Question: Please help me to understand unit thing in neuron networks. From the book I understood that a unit in input layer represents an attribute of training tuple. However, it is left unclear, how exactly it does.
Here is the diagram:

There are two "thinking paths" about the input units. The first it could could be that stands for , stands for ... Otherwise, it could be that , , and represent , but stands for , ... , stands for . So in least case, if then it weighted and fed simultaneously to a second layer.
'''
public class Tuple
{
private Value attr1
private Value attr2
private Value attr3
}
public enum Value
{
VALUE_ONE,
VALUE_TWO,
VALUE_THREE
}
'''
The second question is about hidden layer units. How it is decided how much units it shall be in hidden layer, and what they represent in the model?
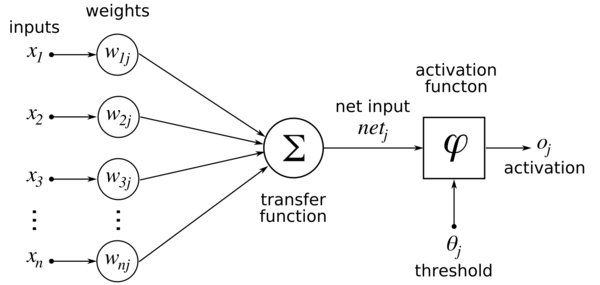
Answer: The "units" are just floating point values.
All computations happening there are vector multiplications, and thus can be parallelized well using matrix multiplications and GPU hardware.
The general computation looks like this:
'''
double v phi(double[] x, double[] w, double theta) {
double sum = theta;
for(int i = 0; i < x.length; i++)
sum += x[i] * w[i];
return tanh(sum);
}
'''
except that you don't want to do this in Java code yourself. You want to do this on a GPU in a parallelized way, because this will be 100x faster.